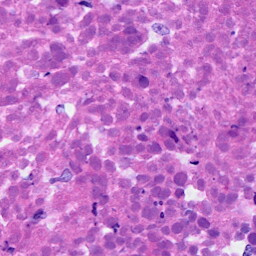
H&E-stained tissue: Ovarian